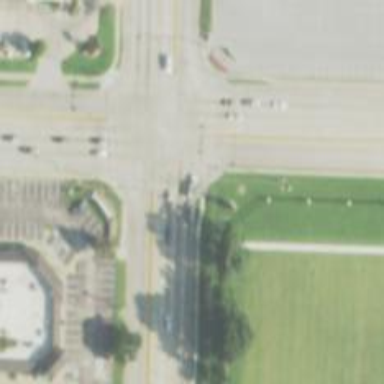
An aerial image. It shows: Primary highway with separate sidewalk.